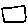
Label: square